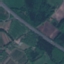
Label: Highway